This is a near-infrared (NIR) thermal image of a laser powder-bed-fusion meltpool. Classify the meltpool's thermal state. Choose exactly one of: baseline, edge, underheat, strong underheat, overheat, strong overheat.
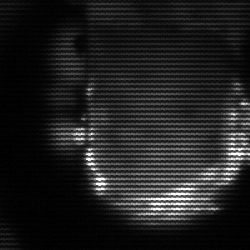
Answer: baseline